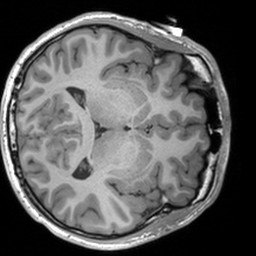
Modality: T1w
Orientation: axial
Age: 21
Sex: male
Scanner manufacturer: siemens
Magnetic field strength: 3 T
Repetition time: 1.9 s
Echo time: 0.00226 s